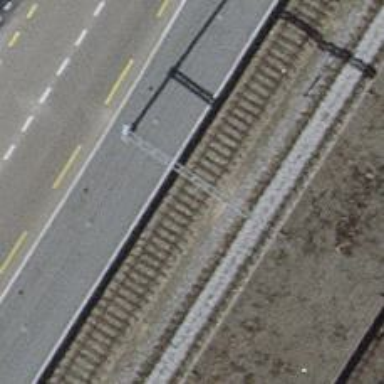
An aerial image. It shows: Railway stop with public transport stop position.